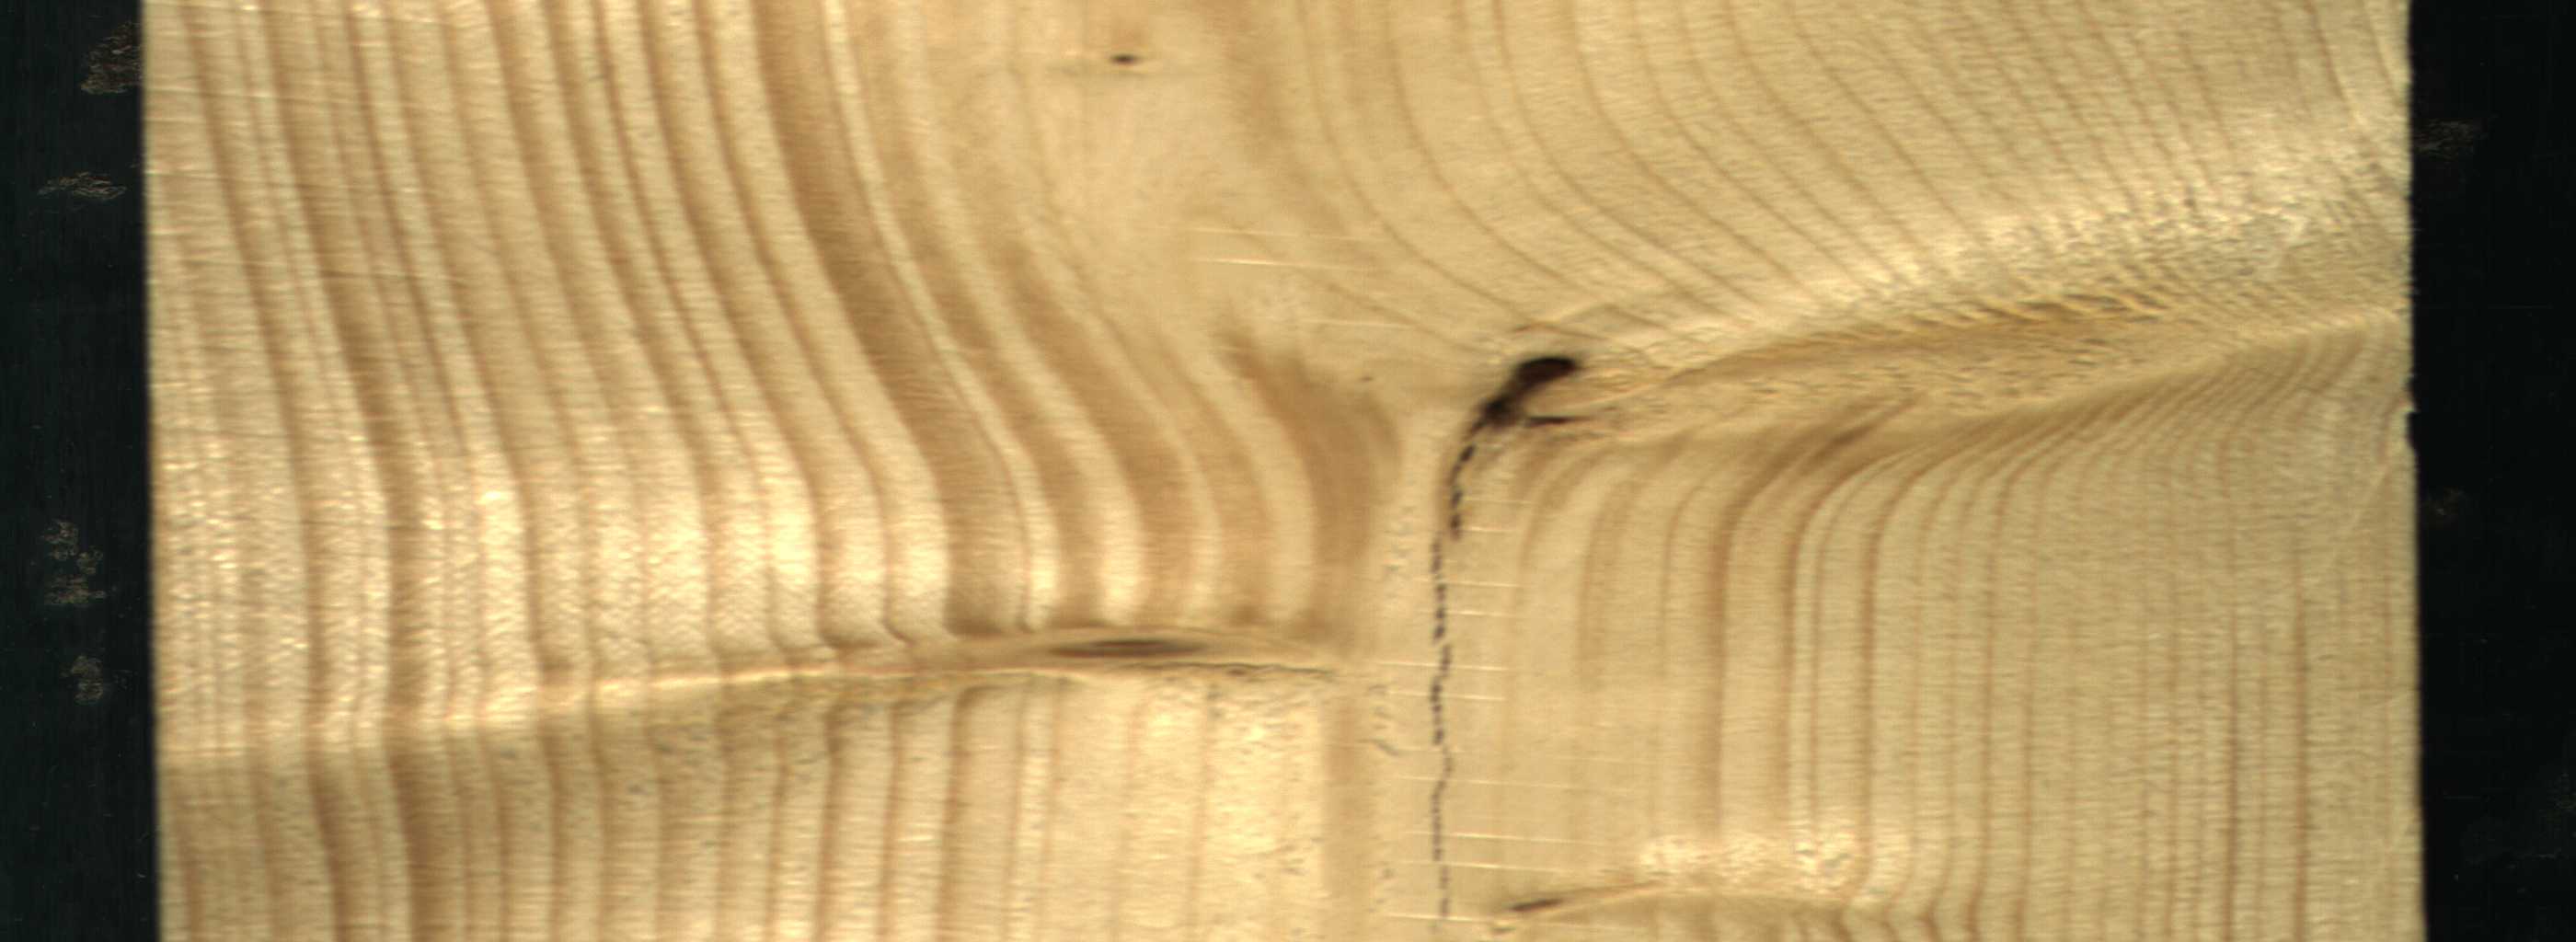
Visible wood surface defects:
Crack
Dead_Knot
Live_Knot